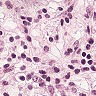
Metastatic tissue present: yes